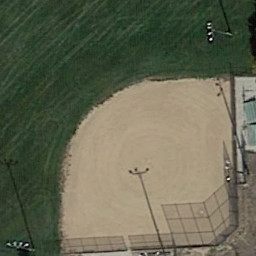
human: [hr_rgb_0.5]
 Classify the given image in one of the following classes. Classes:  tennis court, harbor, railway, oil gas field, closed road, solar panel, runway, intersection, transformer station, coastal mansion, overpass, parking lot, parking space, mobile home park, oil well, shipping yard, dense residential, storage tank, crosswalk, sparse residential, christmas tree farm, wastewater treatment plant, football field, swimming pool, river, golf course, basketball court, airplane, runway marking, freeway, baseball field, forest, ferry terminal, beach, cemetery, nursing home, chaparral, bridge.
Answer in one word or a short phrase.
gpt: baseball field